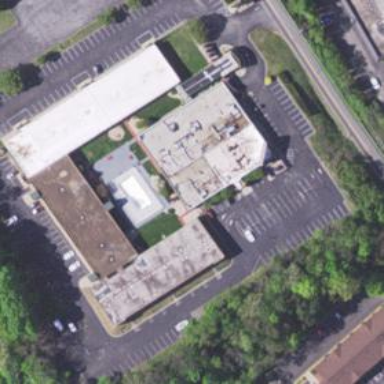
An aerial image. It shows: Hotel building.